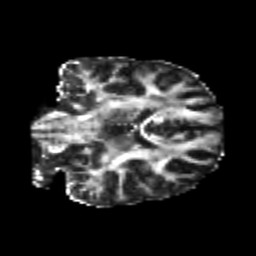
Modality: FA
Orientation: coronal
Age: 23
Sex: male
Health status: healthy
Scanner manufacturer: philips
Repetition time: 7.387 s
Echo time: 0.08599 s